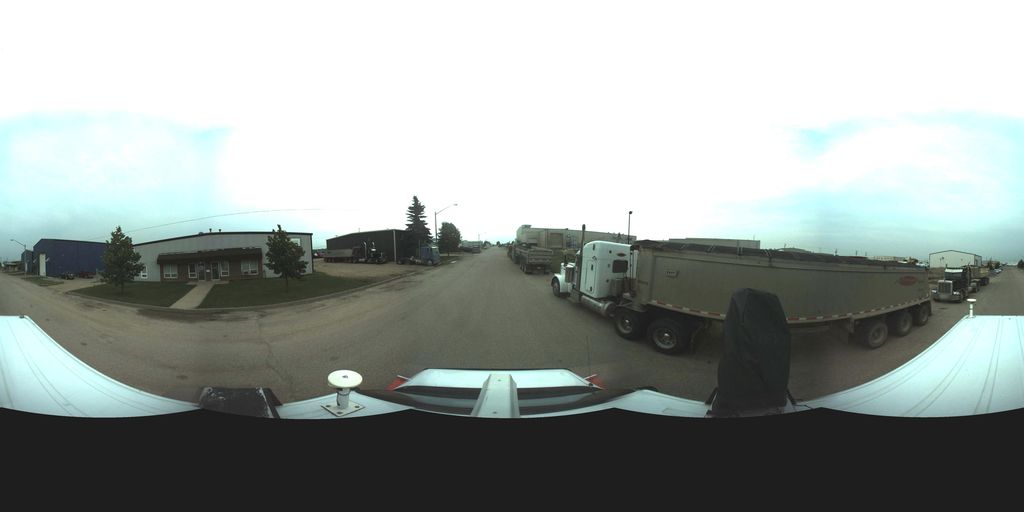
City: saskatoon